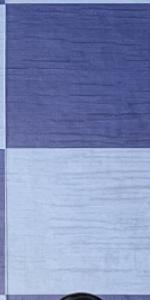
Label: Empty